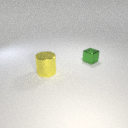
large yellow metal cylinder in front of small green metal cube